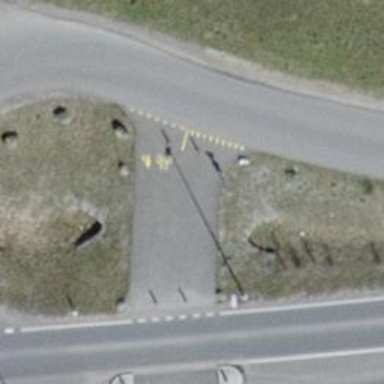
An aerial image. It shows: Bollard.